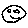
Label: smiley face